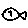
Label: fish